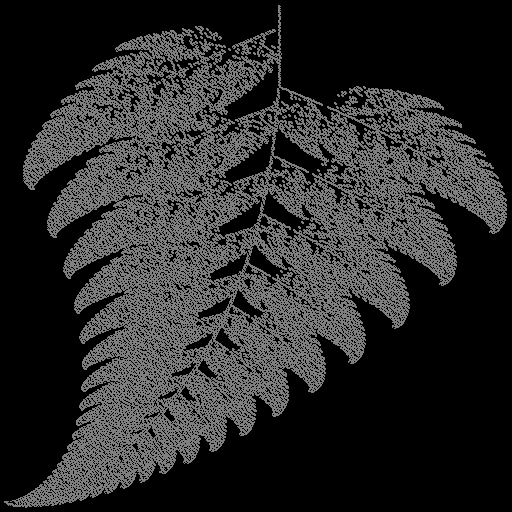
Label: spleenwort_fern